Question: I need to include the same 'html' page into several 'aspx' pages. Following is my 'html' page:
'''
<h1>Database Enciclopedico</h1>
'''
And I use the 'Response.WriteFile' method to include the page in my 'aspx' page:
'''
<div id="header">
<% Response.WriteFile("Header.html"); %>
</div>
'''
The problem is that when the html page is included it has several new lines and white spaces at its beginning (I can see the result when I inspect the element with Google Chrome).

How can I solve this problem?
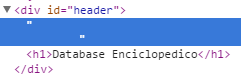
Answer: Please try the following approach:
'''
<%
string path = HttpContext.Current.Server.MapPath("Header.html");
string content = System.IO.File.ReadAllText(path);
Response.Write(content);
%>
'''